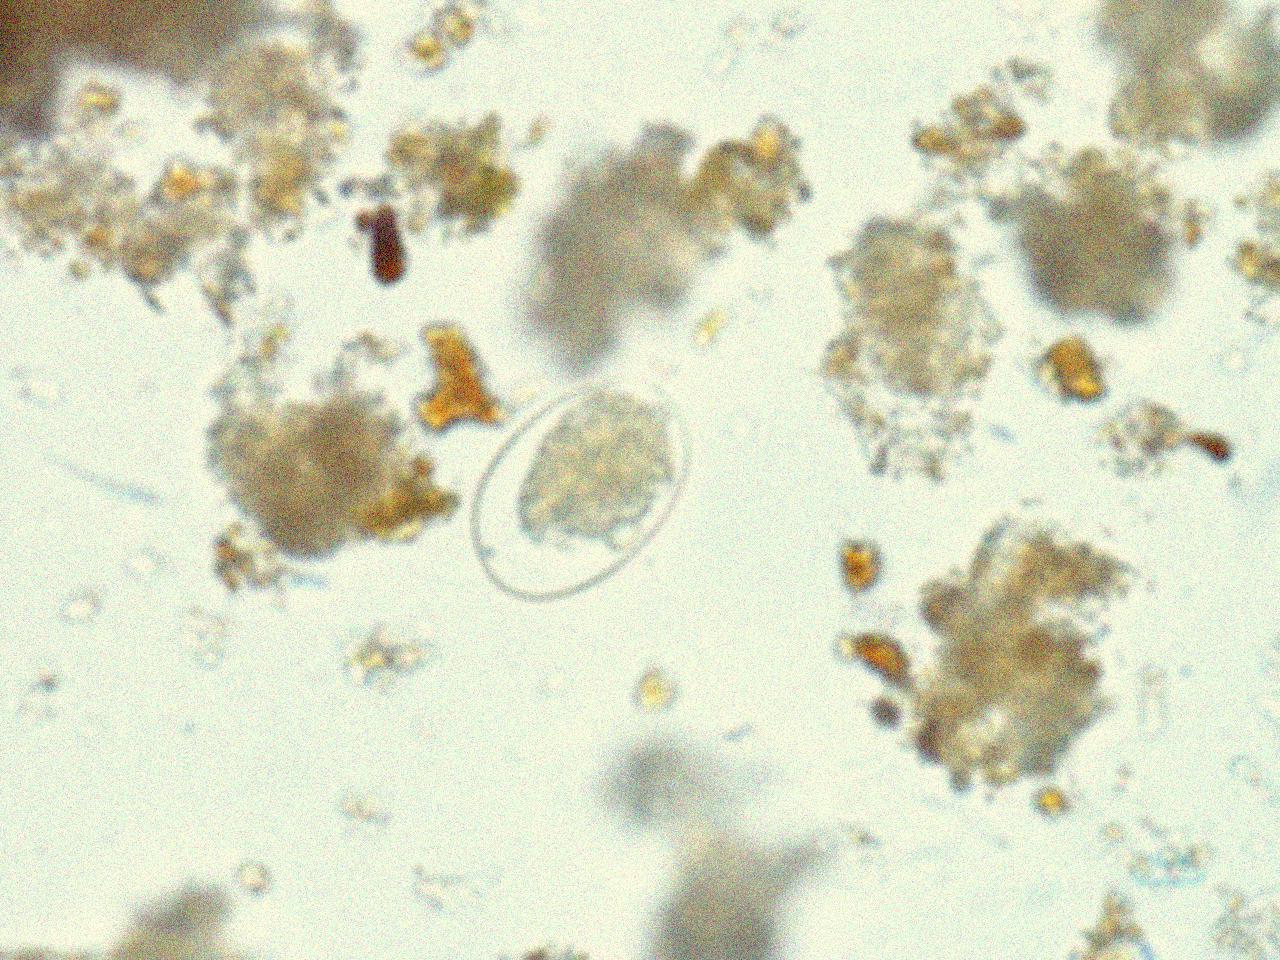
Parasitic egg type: Hookworm egg